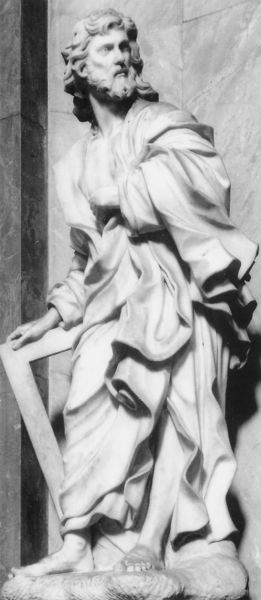
Titel: Hl. Thomas
Künstler: Giuseppe Mazzuoli
Standort: London, Brompton Oratorium (EU - GB)
Schlagwörter: mann, marmor, blick, bart, falten, rahmen, sockel, stein, figur, gewand, haare, mantel, locken, skulptur, füsse, balken, faltenwurf, barfuss, joseph, gemeißelt, winkel